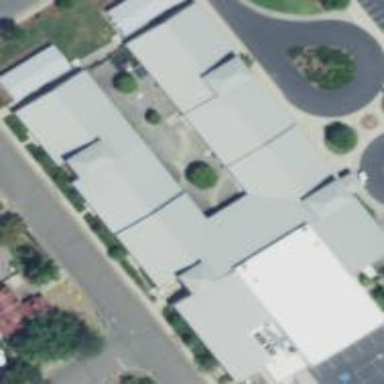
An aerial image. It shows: School building.